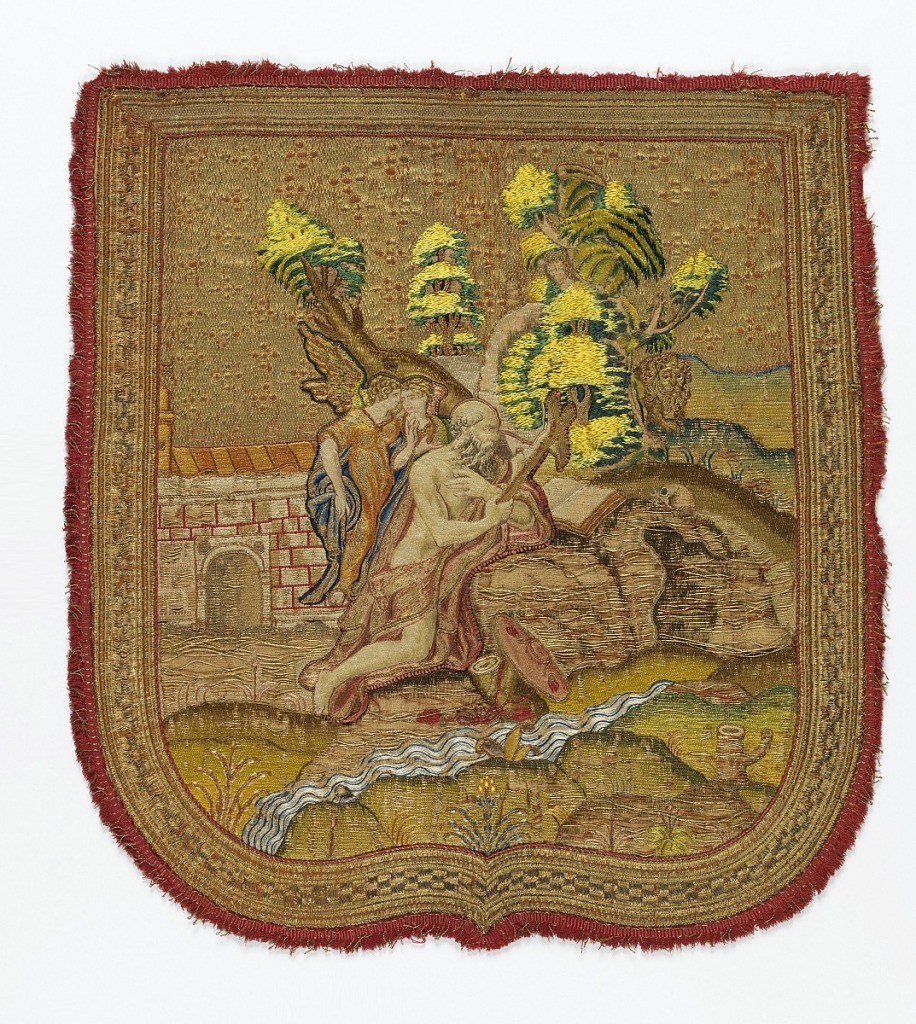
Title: Cope hood
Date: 16th century
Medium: silk and metallic thread embroidery on linen foundation Technique: embroidered on plain weave
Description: Shaped cope hood with embroidered picture of St. Jerome in the desert in colored silks on a metallic gold background.